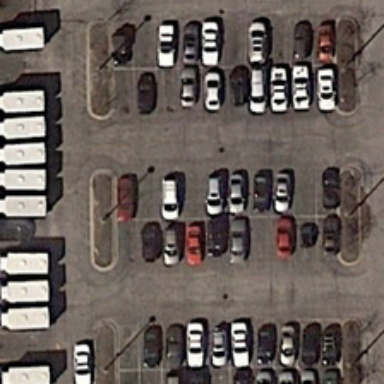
This is a parking and many cars .